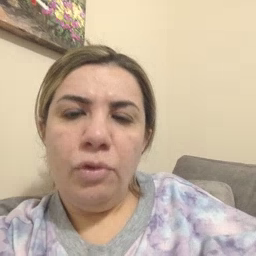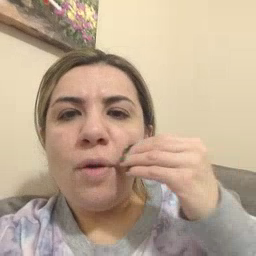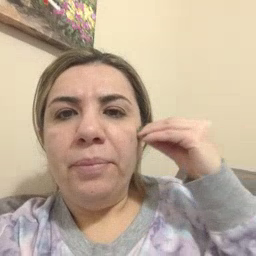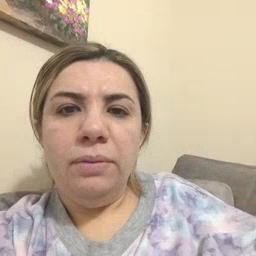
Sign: home